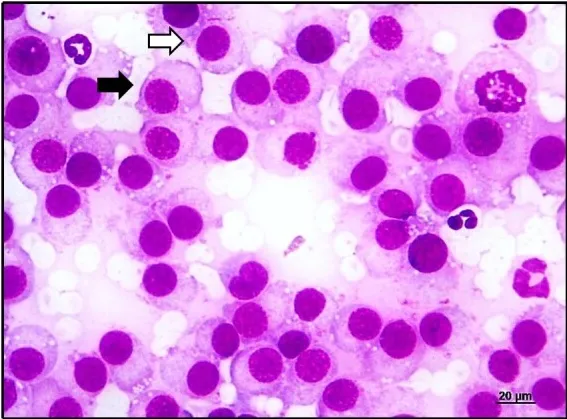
Fine needle aspiration cytology (FNAC) for the diagnosis of CTVT. Plasmacytoid cytological subtypes (black arrow) and lymphocytoid (white arrow). Note the predominance of plasmacytoid oncocytes. Staining by Giemsa, at 63x objective.
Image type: pathology (giemsa)